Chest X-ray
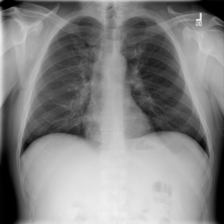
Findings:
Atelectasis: negative
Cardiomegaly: negative
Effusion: negative
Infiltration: negative
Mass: negative
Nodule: negative
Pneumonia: negative
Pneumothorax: negative
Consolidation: negative
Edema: negative
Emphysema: negative
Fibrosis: negative
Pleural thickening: negative
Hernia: negative